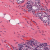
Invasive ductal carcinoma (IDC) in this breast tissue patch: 0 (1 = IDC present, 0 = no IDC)